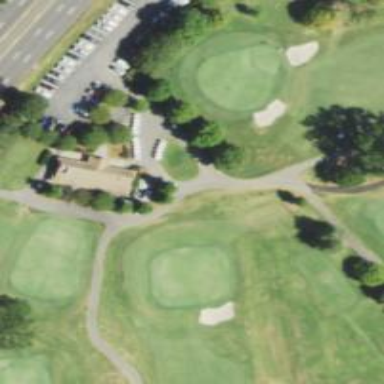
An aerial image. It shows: Path for golf carts.